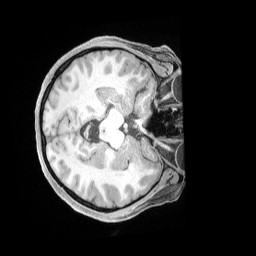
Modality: T1w
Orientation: axial
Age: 36
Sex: female
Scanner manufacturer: siemens
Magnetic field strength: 3 T
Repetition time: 2 s
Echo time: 0.00211 s